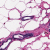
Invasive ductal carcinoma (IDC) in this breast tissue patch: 0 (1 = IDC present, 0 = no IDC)